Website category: sports
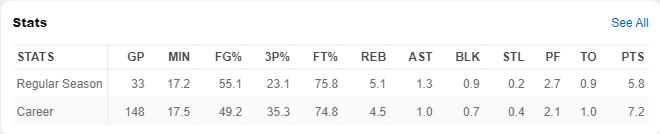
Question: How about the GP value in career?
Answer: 148

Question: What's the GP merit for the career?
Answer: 148

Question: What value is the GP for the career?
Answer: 148

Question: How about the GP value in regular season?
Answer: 33

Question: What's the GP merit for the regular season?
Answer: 33

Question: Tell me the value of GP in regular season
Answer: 33

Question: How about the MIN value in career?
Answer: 17.5

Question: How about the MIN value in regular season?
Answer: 17.2

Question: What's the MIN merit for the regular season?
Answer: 17.2

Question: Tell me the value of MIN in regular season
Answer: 17.2

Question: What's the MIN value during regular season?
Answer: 17.2

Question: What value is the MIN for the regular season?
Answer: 17.2

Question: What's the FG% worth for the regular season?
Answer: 55.1

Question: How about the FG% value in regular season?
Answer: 55.1

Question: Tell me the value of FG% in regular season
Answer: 55.1

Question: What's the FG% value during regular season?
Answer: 55.1

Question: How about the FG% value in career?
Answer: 49.2

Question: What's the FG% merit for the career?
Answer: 49.2

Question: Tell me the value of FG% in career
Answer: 49.2

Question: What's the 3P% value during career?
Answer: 35.3

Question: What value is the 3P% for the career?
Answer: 35.3

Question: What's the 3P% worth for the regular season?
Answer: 23.1

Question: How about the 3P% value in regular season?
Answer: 23.1

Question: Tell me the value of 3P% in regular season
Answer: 23.1

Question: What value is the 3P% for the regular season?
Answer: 23.1

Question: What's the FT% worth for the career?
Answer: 74.8

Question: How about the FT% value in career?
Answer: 74.8

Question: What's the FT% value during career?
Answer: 74.8

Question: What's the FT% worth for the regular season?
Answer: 75.8

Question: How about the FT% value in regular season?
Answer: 75.8

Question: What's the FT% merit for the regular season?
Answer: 75.8

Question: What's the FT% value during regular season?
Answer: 75.8

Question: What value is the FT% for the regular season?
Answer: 75.8

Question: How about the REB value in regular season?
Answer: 5.1

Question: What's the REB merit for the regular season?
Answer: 5.1

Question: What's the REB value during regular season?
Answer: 5.1

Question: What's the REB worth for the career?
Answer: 4.5

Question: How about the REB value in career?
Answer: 4.5

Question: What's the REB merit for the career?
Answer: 4.5

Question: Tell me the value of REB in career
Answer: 4.5

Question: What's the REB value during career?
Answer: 4.5

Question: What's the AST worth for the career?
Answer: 1.0

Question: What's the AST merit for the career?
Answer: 1.0

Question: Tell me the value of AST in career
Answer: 1.0

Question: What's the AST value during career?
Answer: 1.0

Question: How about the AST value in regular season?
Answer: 1.3

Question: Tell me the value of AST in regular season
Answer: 1.3

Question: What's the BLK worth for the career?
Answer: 0.7

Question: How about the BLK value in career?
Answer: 0.7

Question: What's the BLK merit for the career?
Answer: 0.7

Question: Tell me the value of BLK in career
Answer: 0.7

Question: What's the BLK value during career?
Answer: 0.7

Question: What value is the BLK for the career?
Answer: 0.7

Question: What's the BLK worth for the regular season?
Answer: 0.9

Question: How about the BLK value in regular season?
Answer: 0.9

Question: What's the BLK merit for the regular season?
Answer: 0.9

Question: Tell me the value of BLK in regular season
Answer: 0.9

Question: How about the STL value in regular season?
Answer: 0.2

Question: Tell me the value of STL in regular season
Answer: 0.2

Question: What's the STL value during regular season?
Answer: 0.2

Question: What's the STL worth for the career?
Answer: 0.4

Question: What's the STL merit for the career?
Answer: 0.4

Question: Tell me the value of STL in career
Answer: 0.4

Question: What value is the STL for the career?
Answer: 0.4